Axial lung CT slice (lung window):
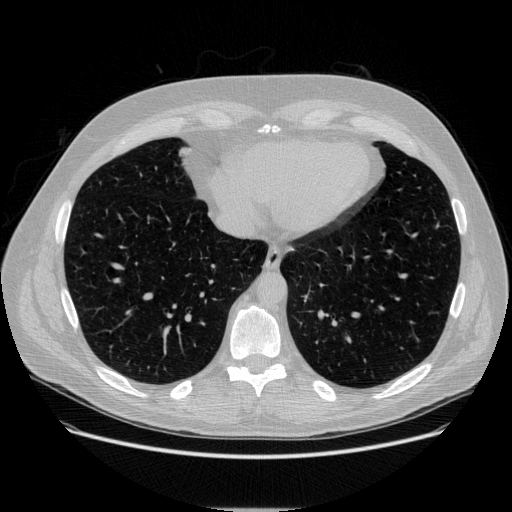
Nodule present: no